Question: I have a dataframe that looks like this:

What I would love to do, is to turn the 'PTS' and 'REB' value into respective columns with each value underneath, like
'''
PTS | REB
----------
14.29 | 5.71
'''
Is this possible? I have intermediate experience with pandas, but through googling and the docs, it doesn't appear to be the easiest find.
Thanks!
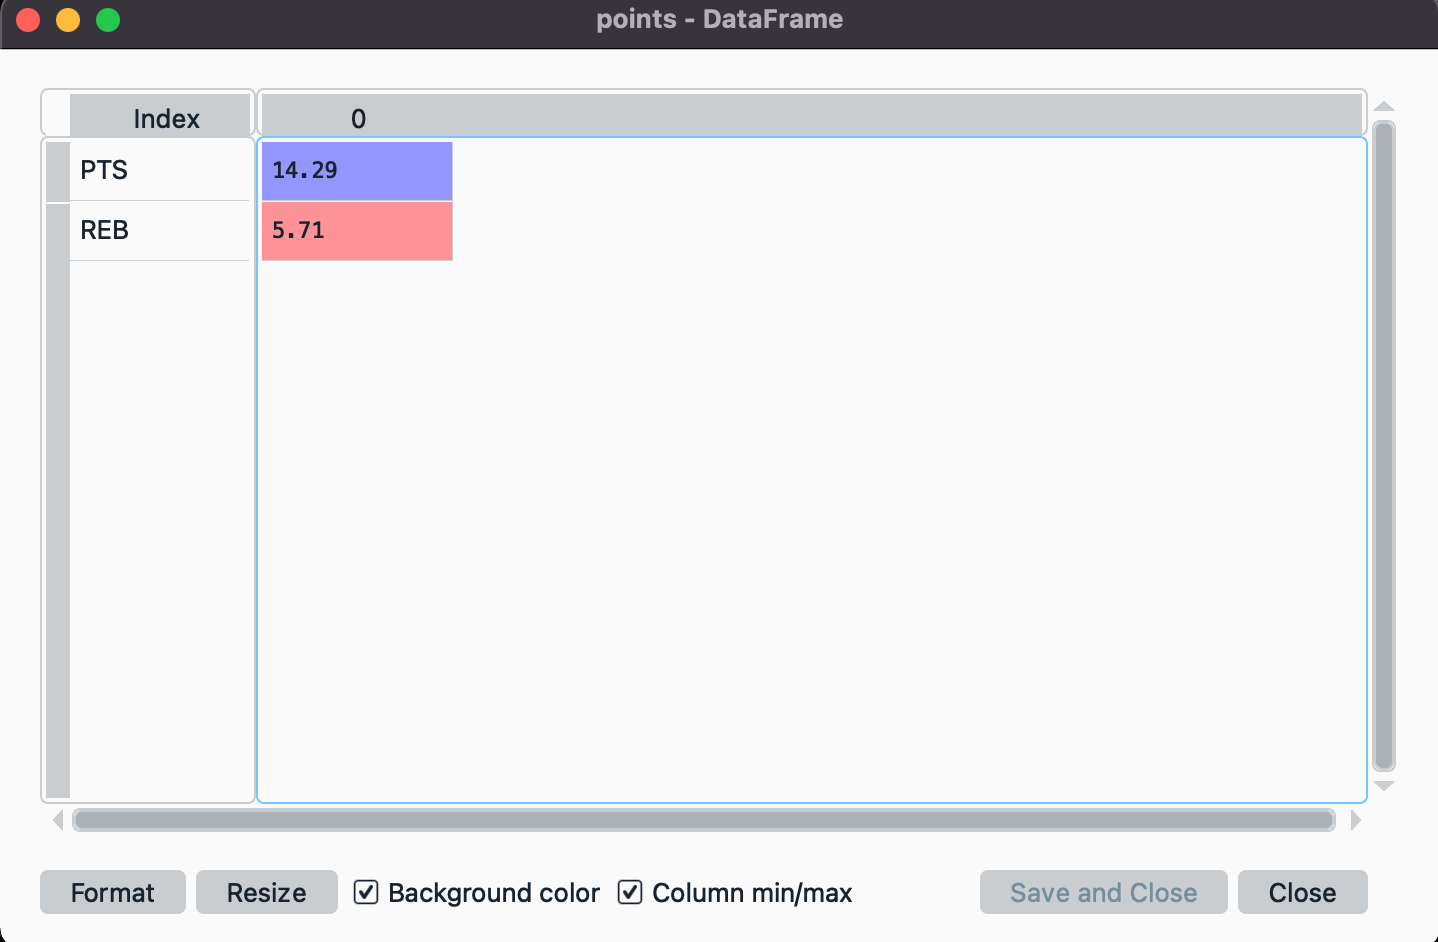
Answer: You could use the transpose functionality.
'''
df_transpose = df.T
'''
or
'''
df_transpose = df.transpose()
'''
Here is the link to the doc:
<URL>